Question: Today, i download php-5.5.4-Win32-VC11-x86(Thread safe) and extract it particular folder and change the httpd.conf as follows
'''
LoadModule php5_module "D:/Software/php-5.5.4-Win32-VC11-x86/php5apache2_4.dll"
AddHandler application/x-httpd-php .php
PHPIniDir "D:/Software/php-5.5.4-Win32-VC11-x86"
'''
My older version is
When i run the phpinfo() function it always show older version number and it not rebuilted.
See attached image

You see in image, the configuration file is in new version but the build date and compiler not changes...so the extension of new version not works
Anybody please give the instruction, how to rebuilt PHP with correct microsoft compiler and version
I change windows environment PATH to new php folder as
PHP PATH
'''
C:\Program Files\Common Files\Microsoft Shared\Windows Live;C:\Program Files\NVIDIA Corporation\PhysX\Common;%SystemRoot%\system32;%SystemRoot%;%SystemRoot%\System32\Wbem;%SYSTEMROOT%\System32\WindowsPowerShell\v1.0\;C:\Program Files\Java\jdk1.7.0_21\bin;D:\Software\php-5.5.4-Win32-VC11-x86;D:\Software\mysql-5.6.11-win32\bin;C:\Program Files\Windows Live\Shared;C:\Program Files\TortoiseSVN\bin
'''
as well i restart apache and system many times
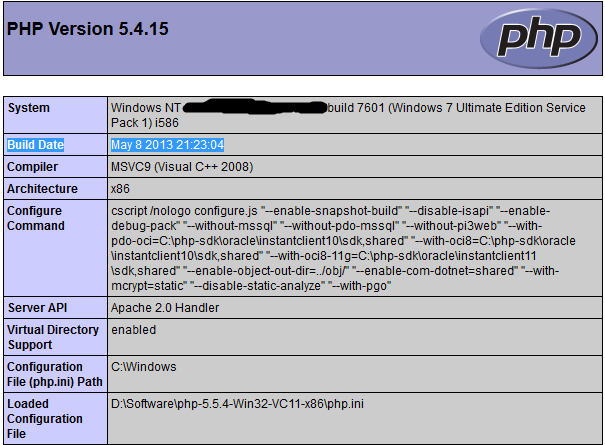
Answer: From the <URL>:
> If you are using PHP with Apache 1 or Apache2 from apache.org (not
recommended) you need to use the older VC6 versions of PHP compiled
with the legacy Visual Studio 6 compiler. Do NOT use VC9+ versions of
PHP with the apache.org binaries.
According to the screen-shot it seems you're using Apache2.0 - try downloading the latest Apache version provided by <URL> and if that doesn't work re-install PHP 5.5.4
You can also try the following:
1. Make sure to change the path in http.conf to point to the new php.ini (variable name: PHPIniDir)
2. Change the PATH in the system variables (make sure to remove the old path!)
3. re-install install VC++ Redistribution
4. restart your computer